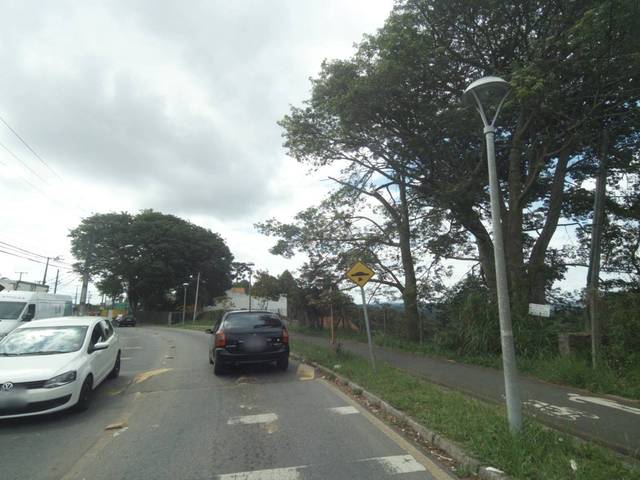
Region: Brazil
Coordinates: -25.385, -49.285